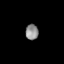
Tissue: lung
Cell type: T cells
Senescence score: 0.2261
Nuclear area (px): 194
Mean DAPI intensity: 141.397